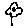
Label: flower